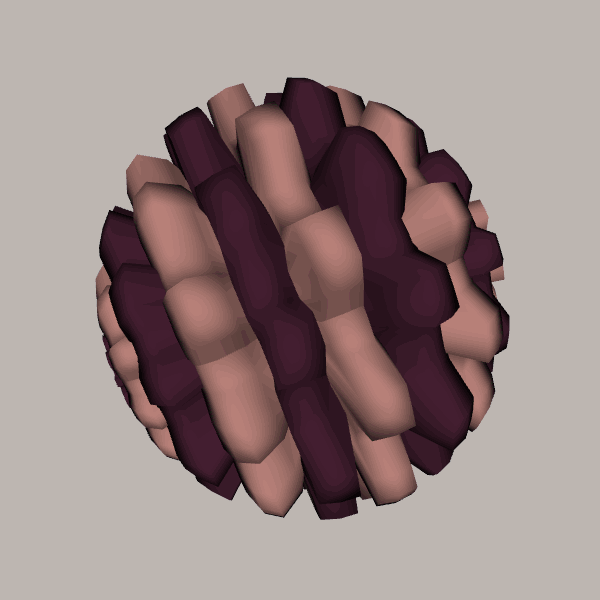
Background: light